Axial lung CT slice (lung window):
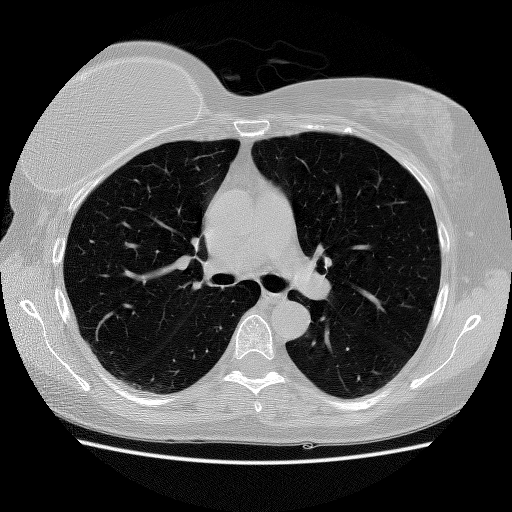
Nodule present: no